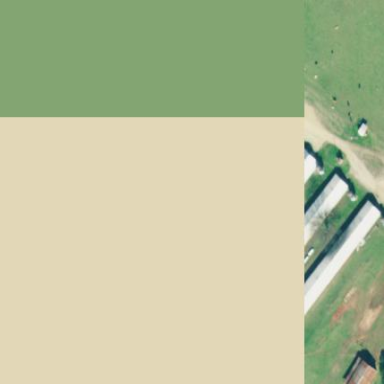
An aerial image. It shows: Poultry house.